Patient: sex F, age 63
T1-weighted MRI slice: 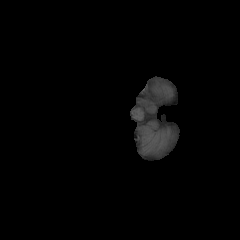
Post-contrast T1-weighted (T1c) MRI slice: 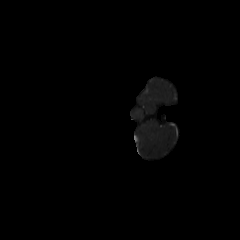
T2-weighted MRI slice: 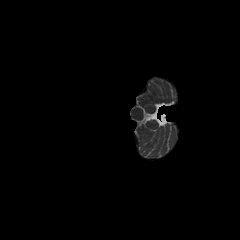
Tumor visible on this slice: no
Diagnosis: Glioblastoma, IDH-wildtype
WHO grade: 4